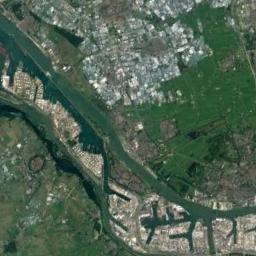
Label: river